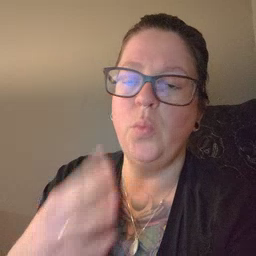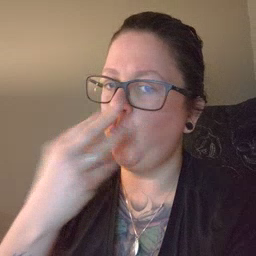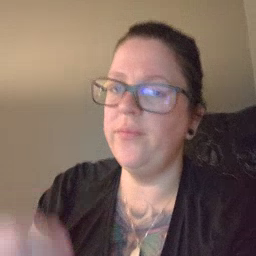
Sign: wolf